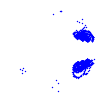
Particle: kaon